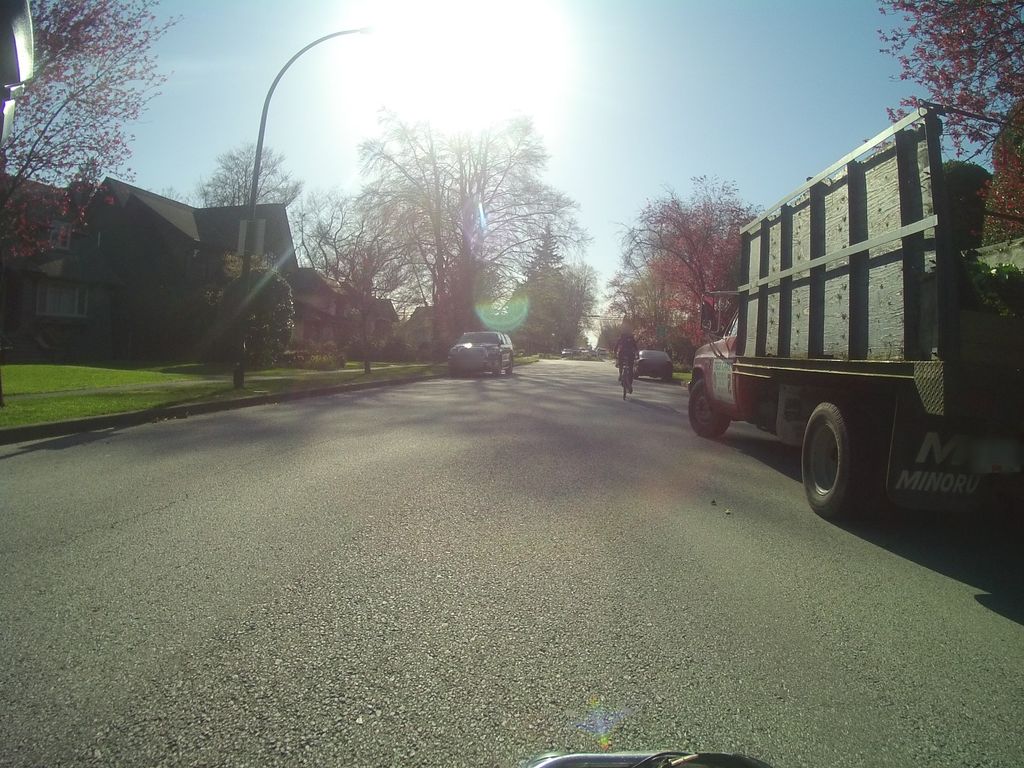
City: vancouver